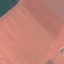
Land use / land cover class: AnnualCrop